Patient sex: M
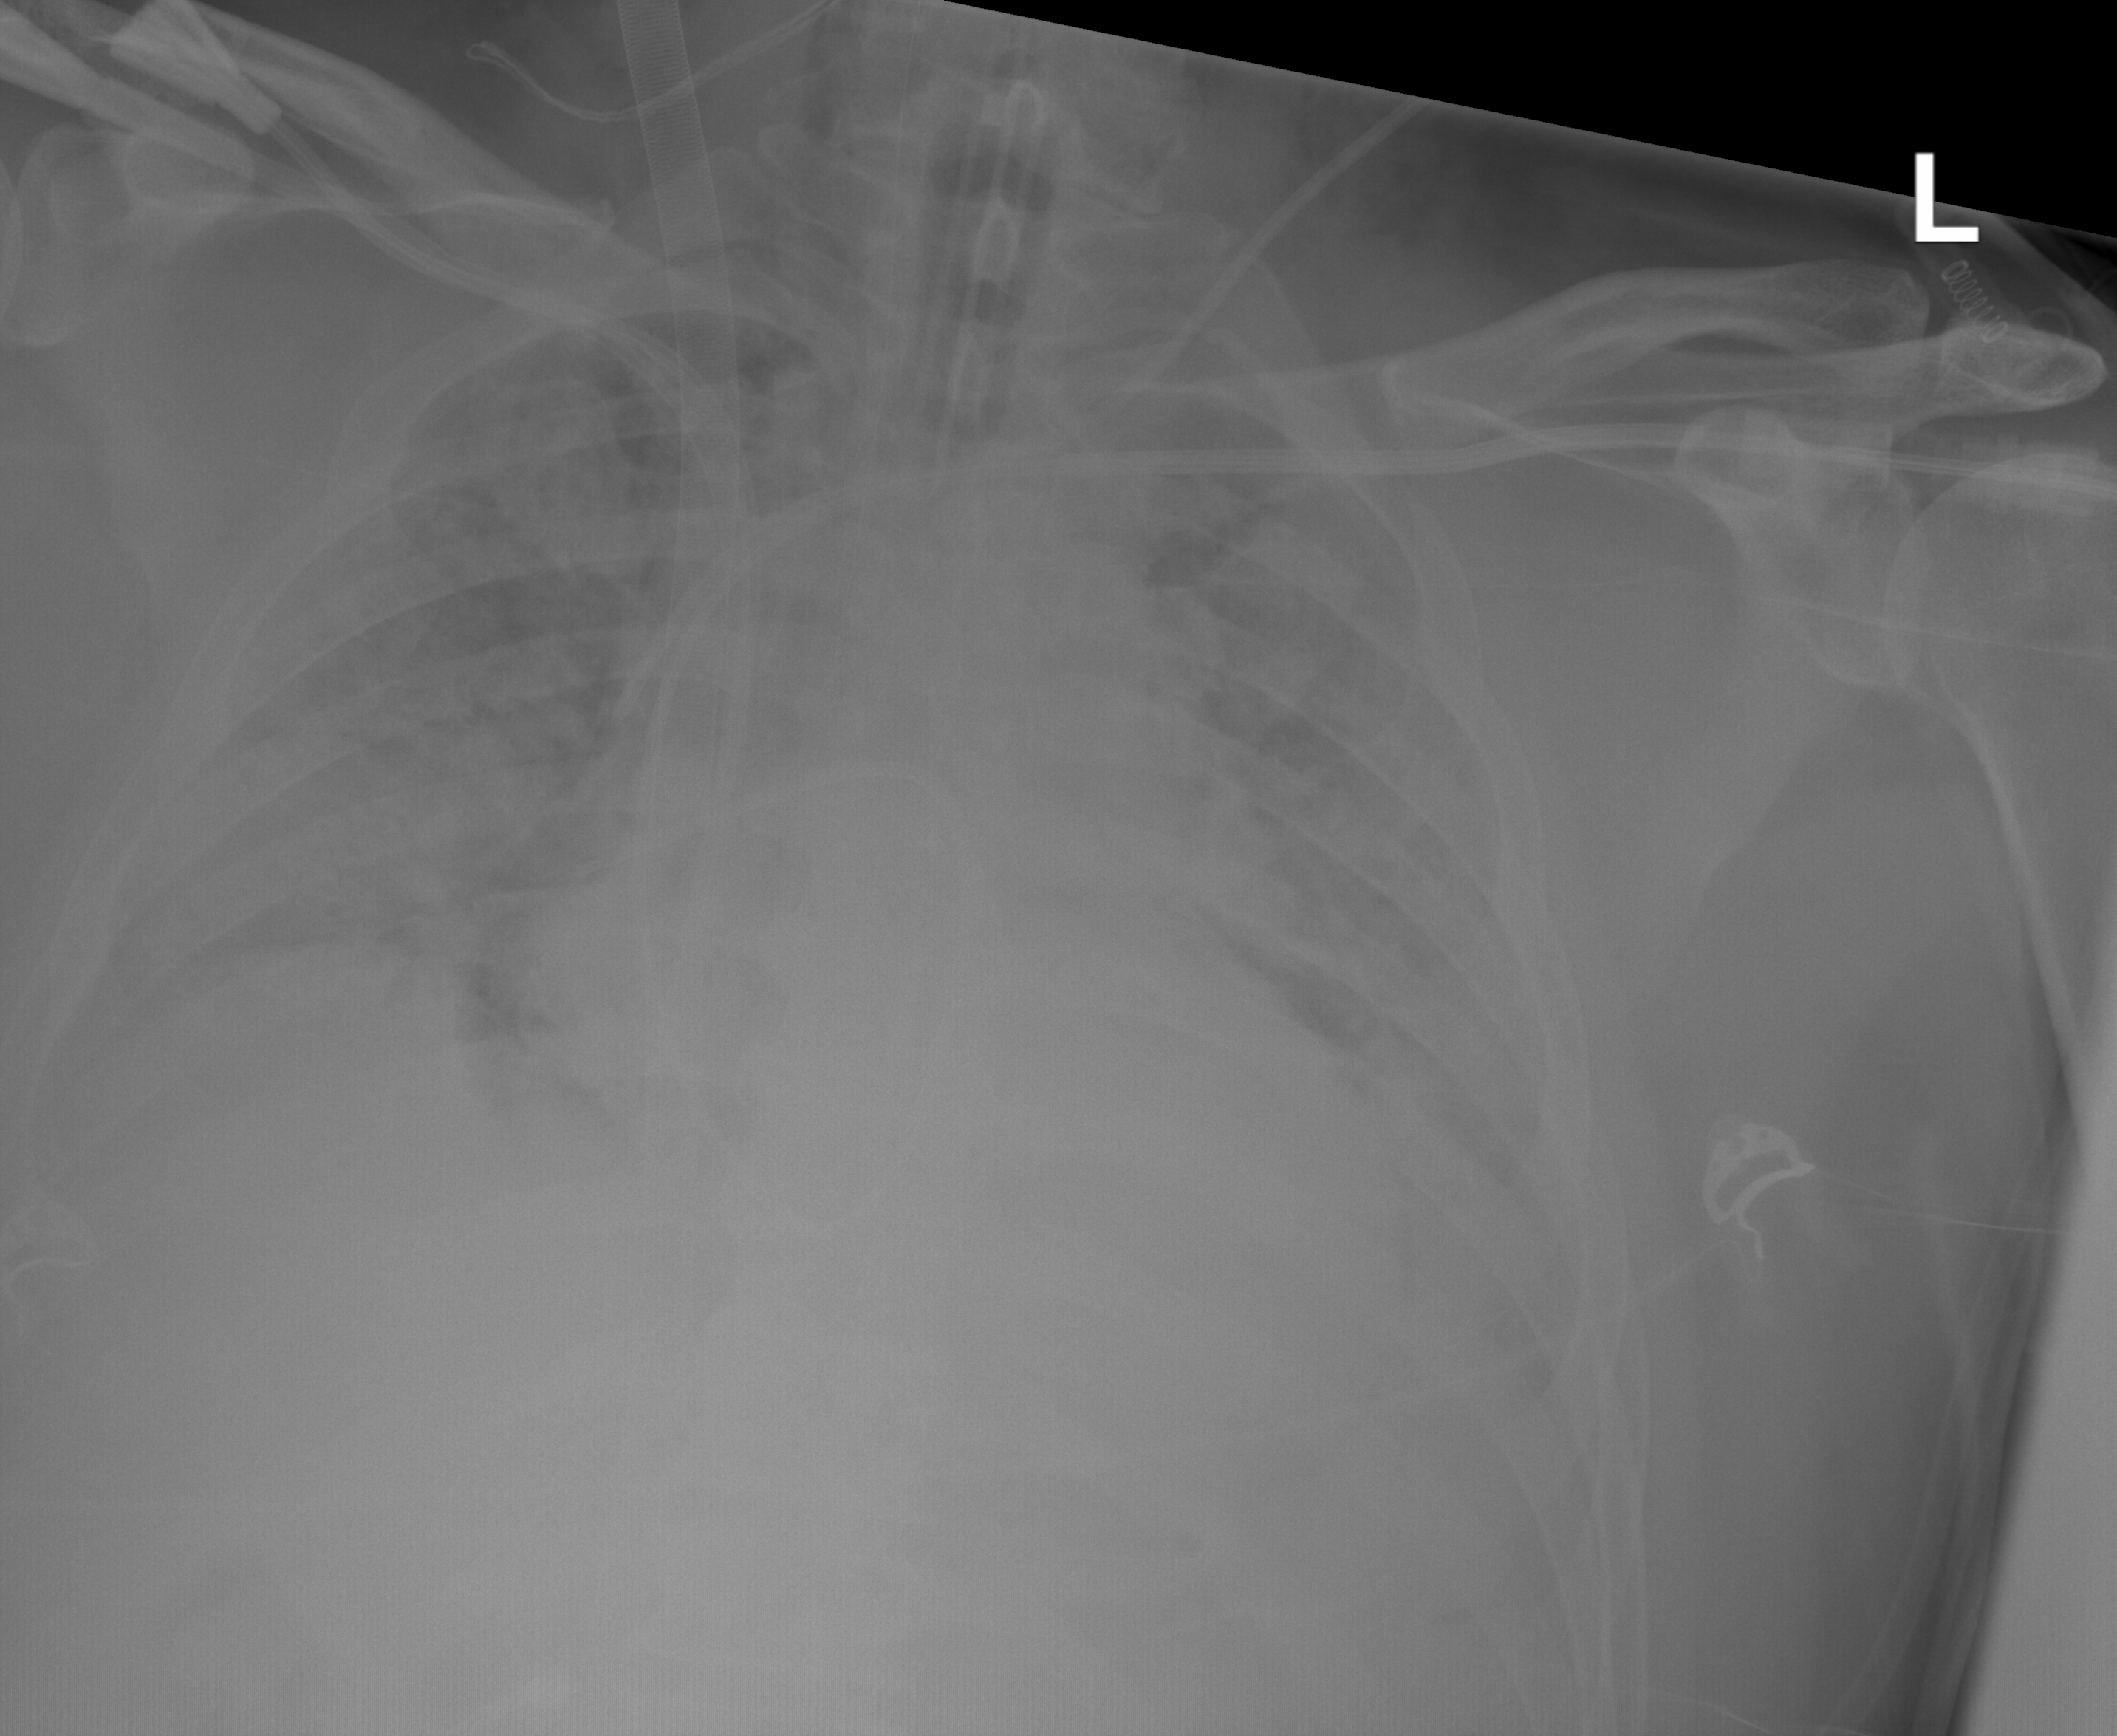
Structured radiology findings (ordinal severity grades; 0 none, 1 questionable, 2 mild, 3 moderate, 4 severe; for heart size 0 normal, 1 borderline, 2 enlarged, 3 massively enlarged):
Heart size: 2
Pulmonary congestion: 2
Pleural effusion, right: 1
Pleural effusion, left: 1
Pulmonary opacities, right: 4
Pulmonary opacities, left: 4
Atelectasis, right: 2
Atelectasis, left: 2